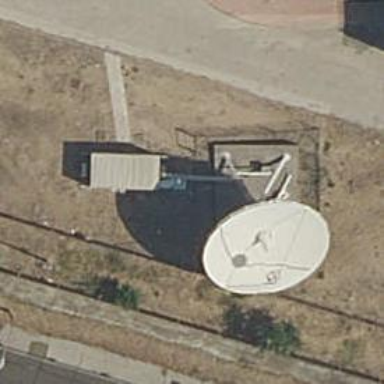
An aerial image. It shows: Satellite dish is visible in the image.